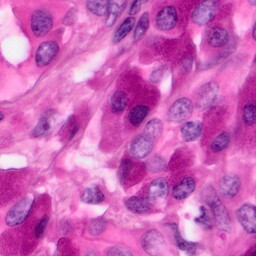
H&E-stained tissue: Pancreatic